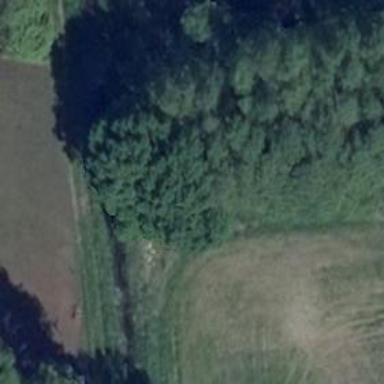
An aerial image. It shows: Row of trees in natural setting.